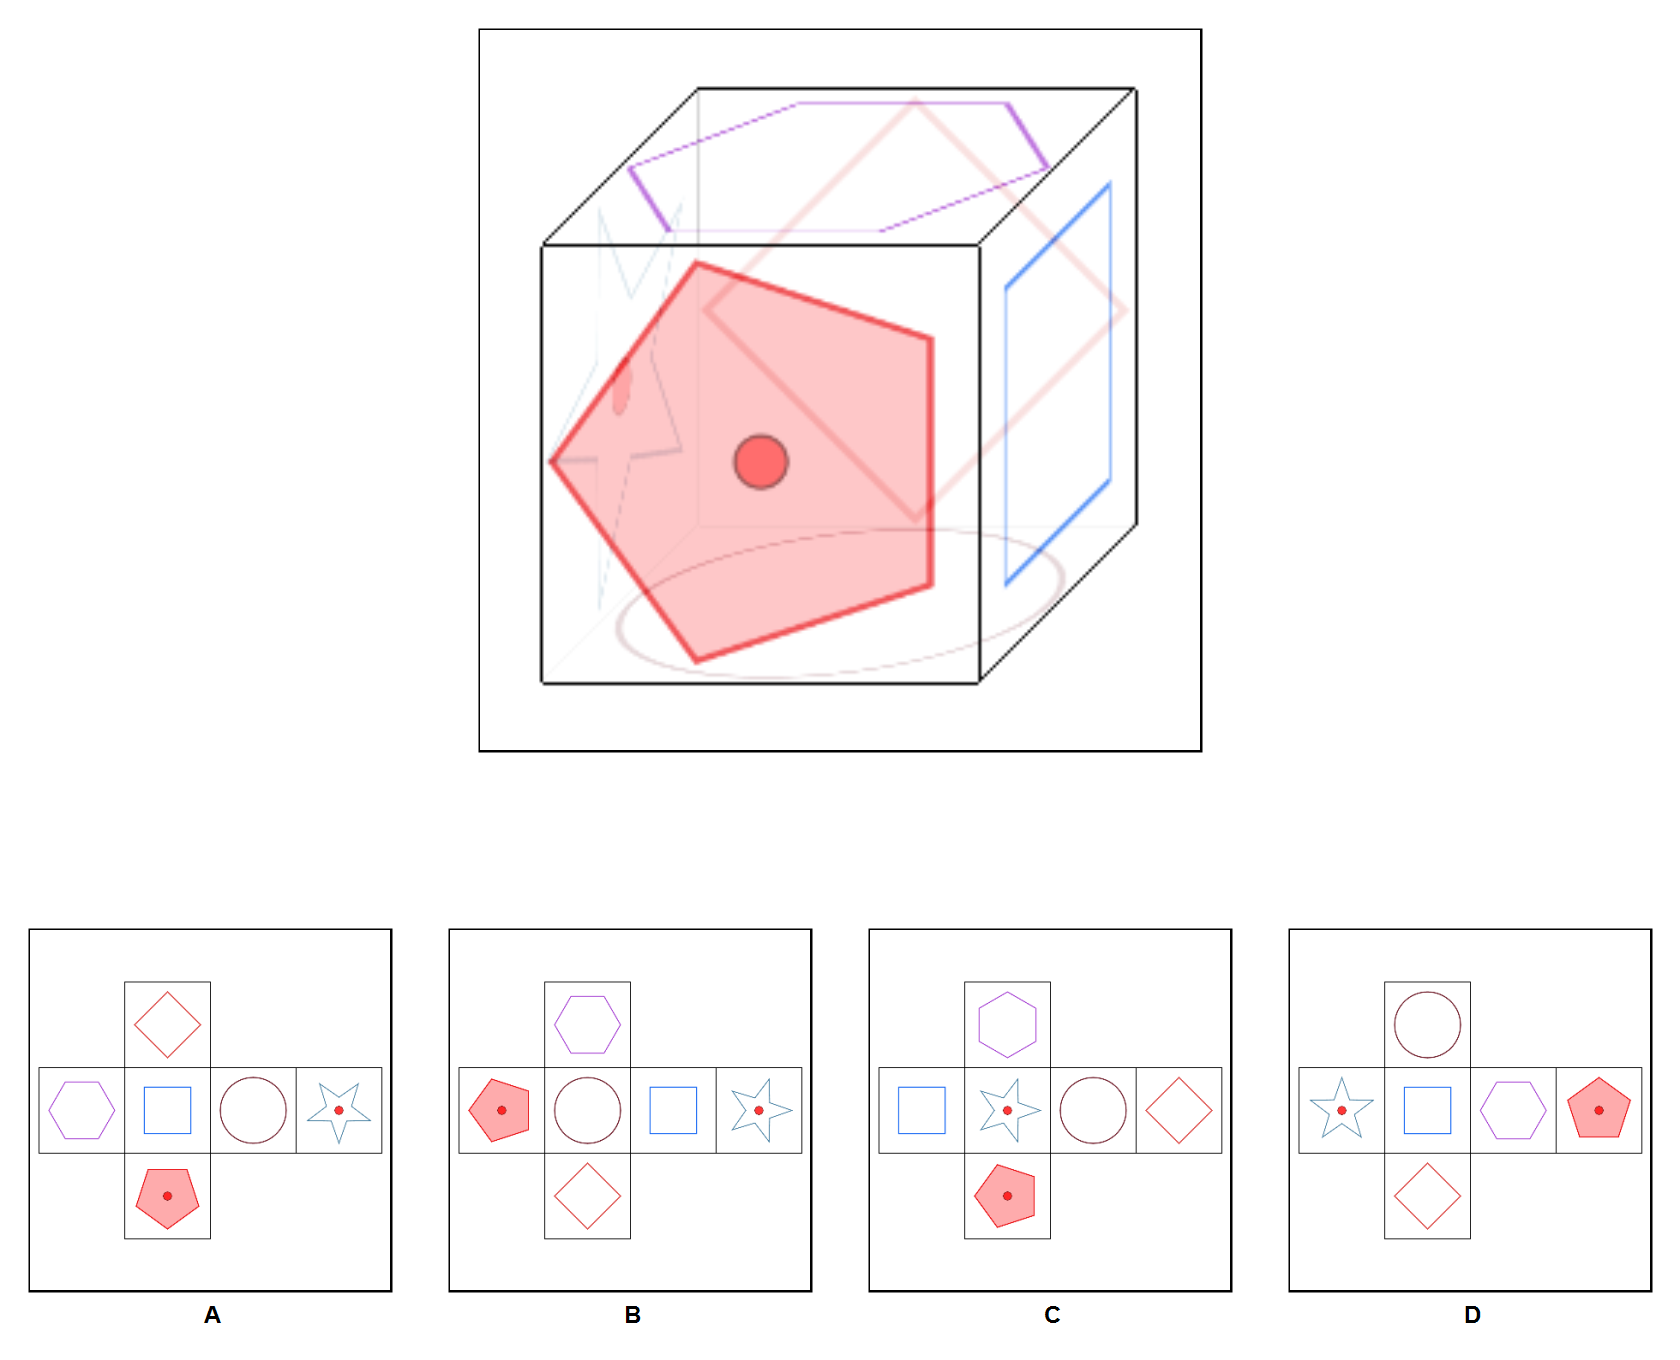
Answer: A